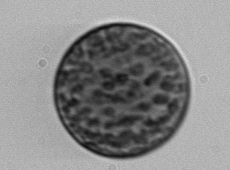
Label: Coscinodiscus